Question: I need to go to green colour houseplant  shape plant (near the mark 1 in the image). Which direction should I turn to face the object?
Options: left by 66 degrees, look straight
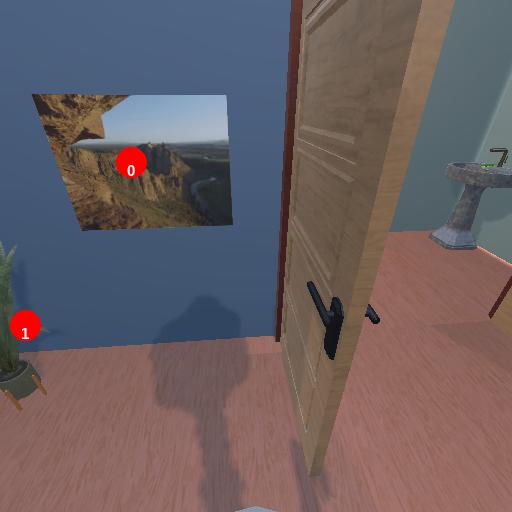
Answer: left by 66 degrees